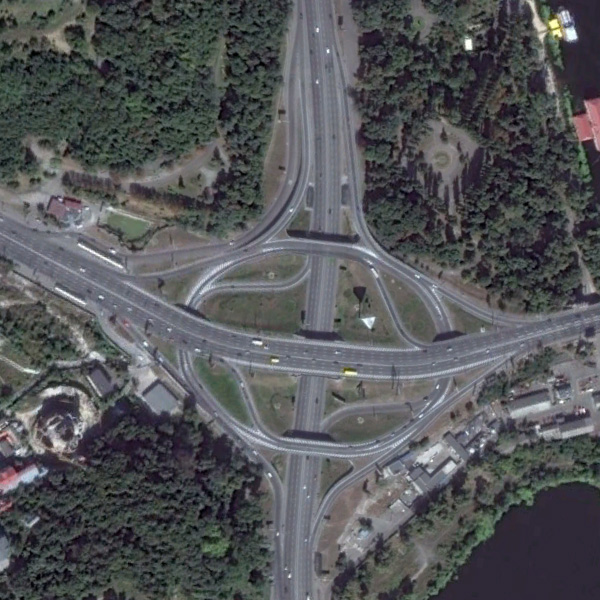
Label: Viaduct